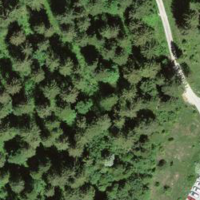
EUNIS habitat code: 43
Species observed at this site:
Chamaenerion angustifolium
Geum rivale